Field crop: maize
Growth stage: 2
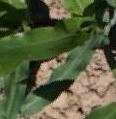
Species: maize